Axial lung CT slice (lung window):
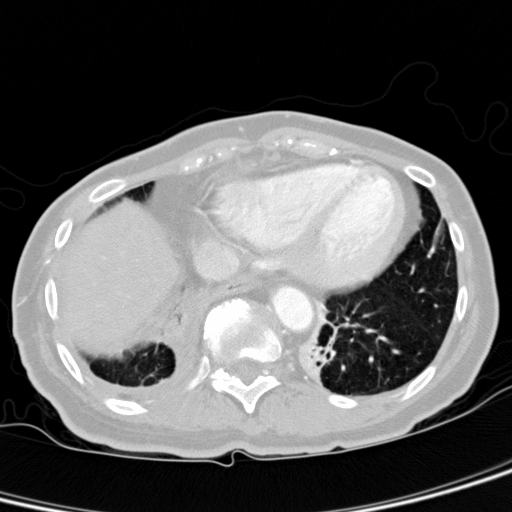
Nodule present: no